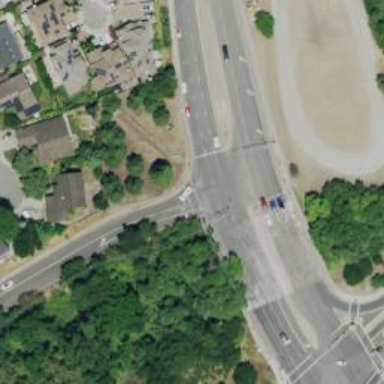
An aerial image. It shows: Solid stop line on the road.